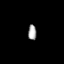
Tissue: lung
Cell type: Epithelial cells
Senescence score: 0.2284
Nuclear area (px): 122
Mean DAPI intensity: 169.262